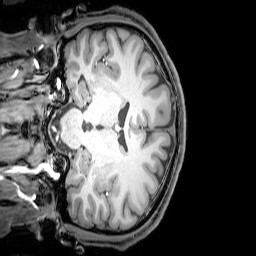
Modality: T1w
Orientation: coronal
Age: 24
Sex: male
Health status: healthy
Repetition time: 0.081 s
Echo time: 0.037 s